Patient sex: M
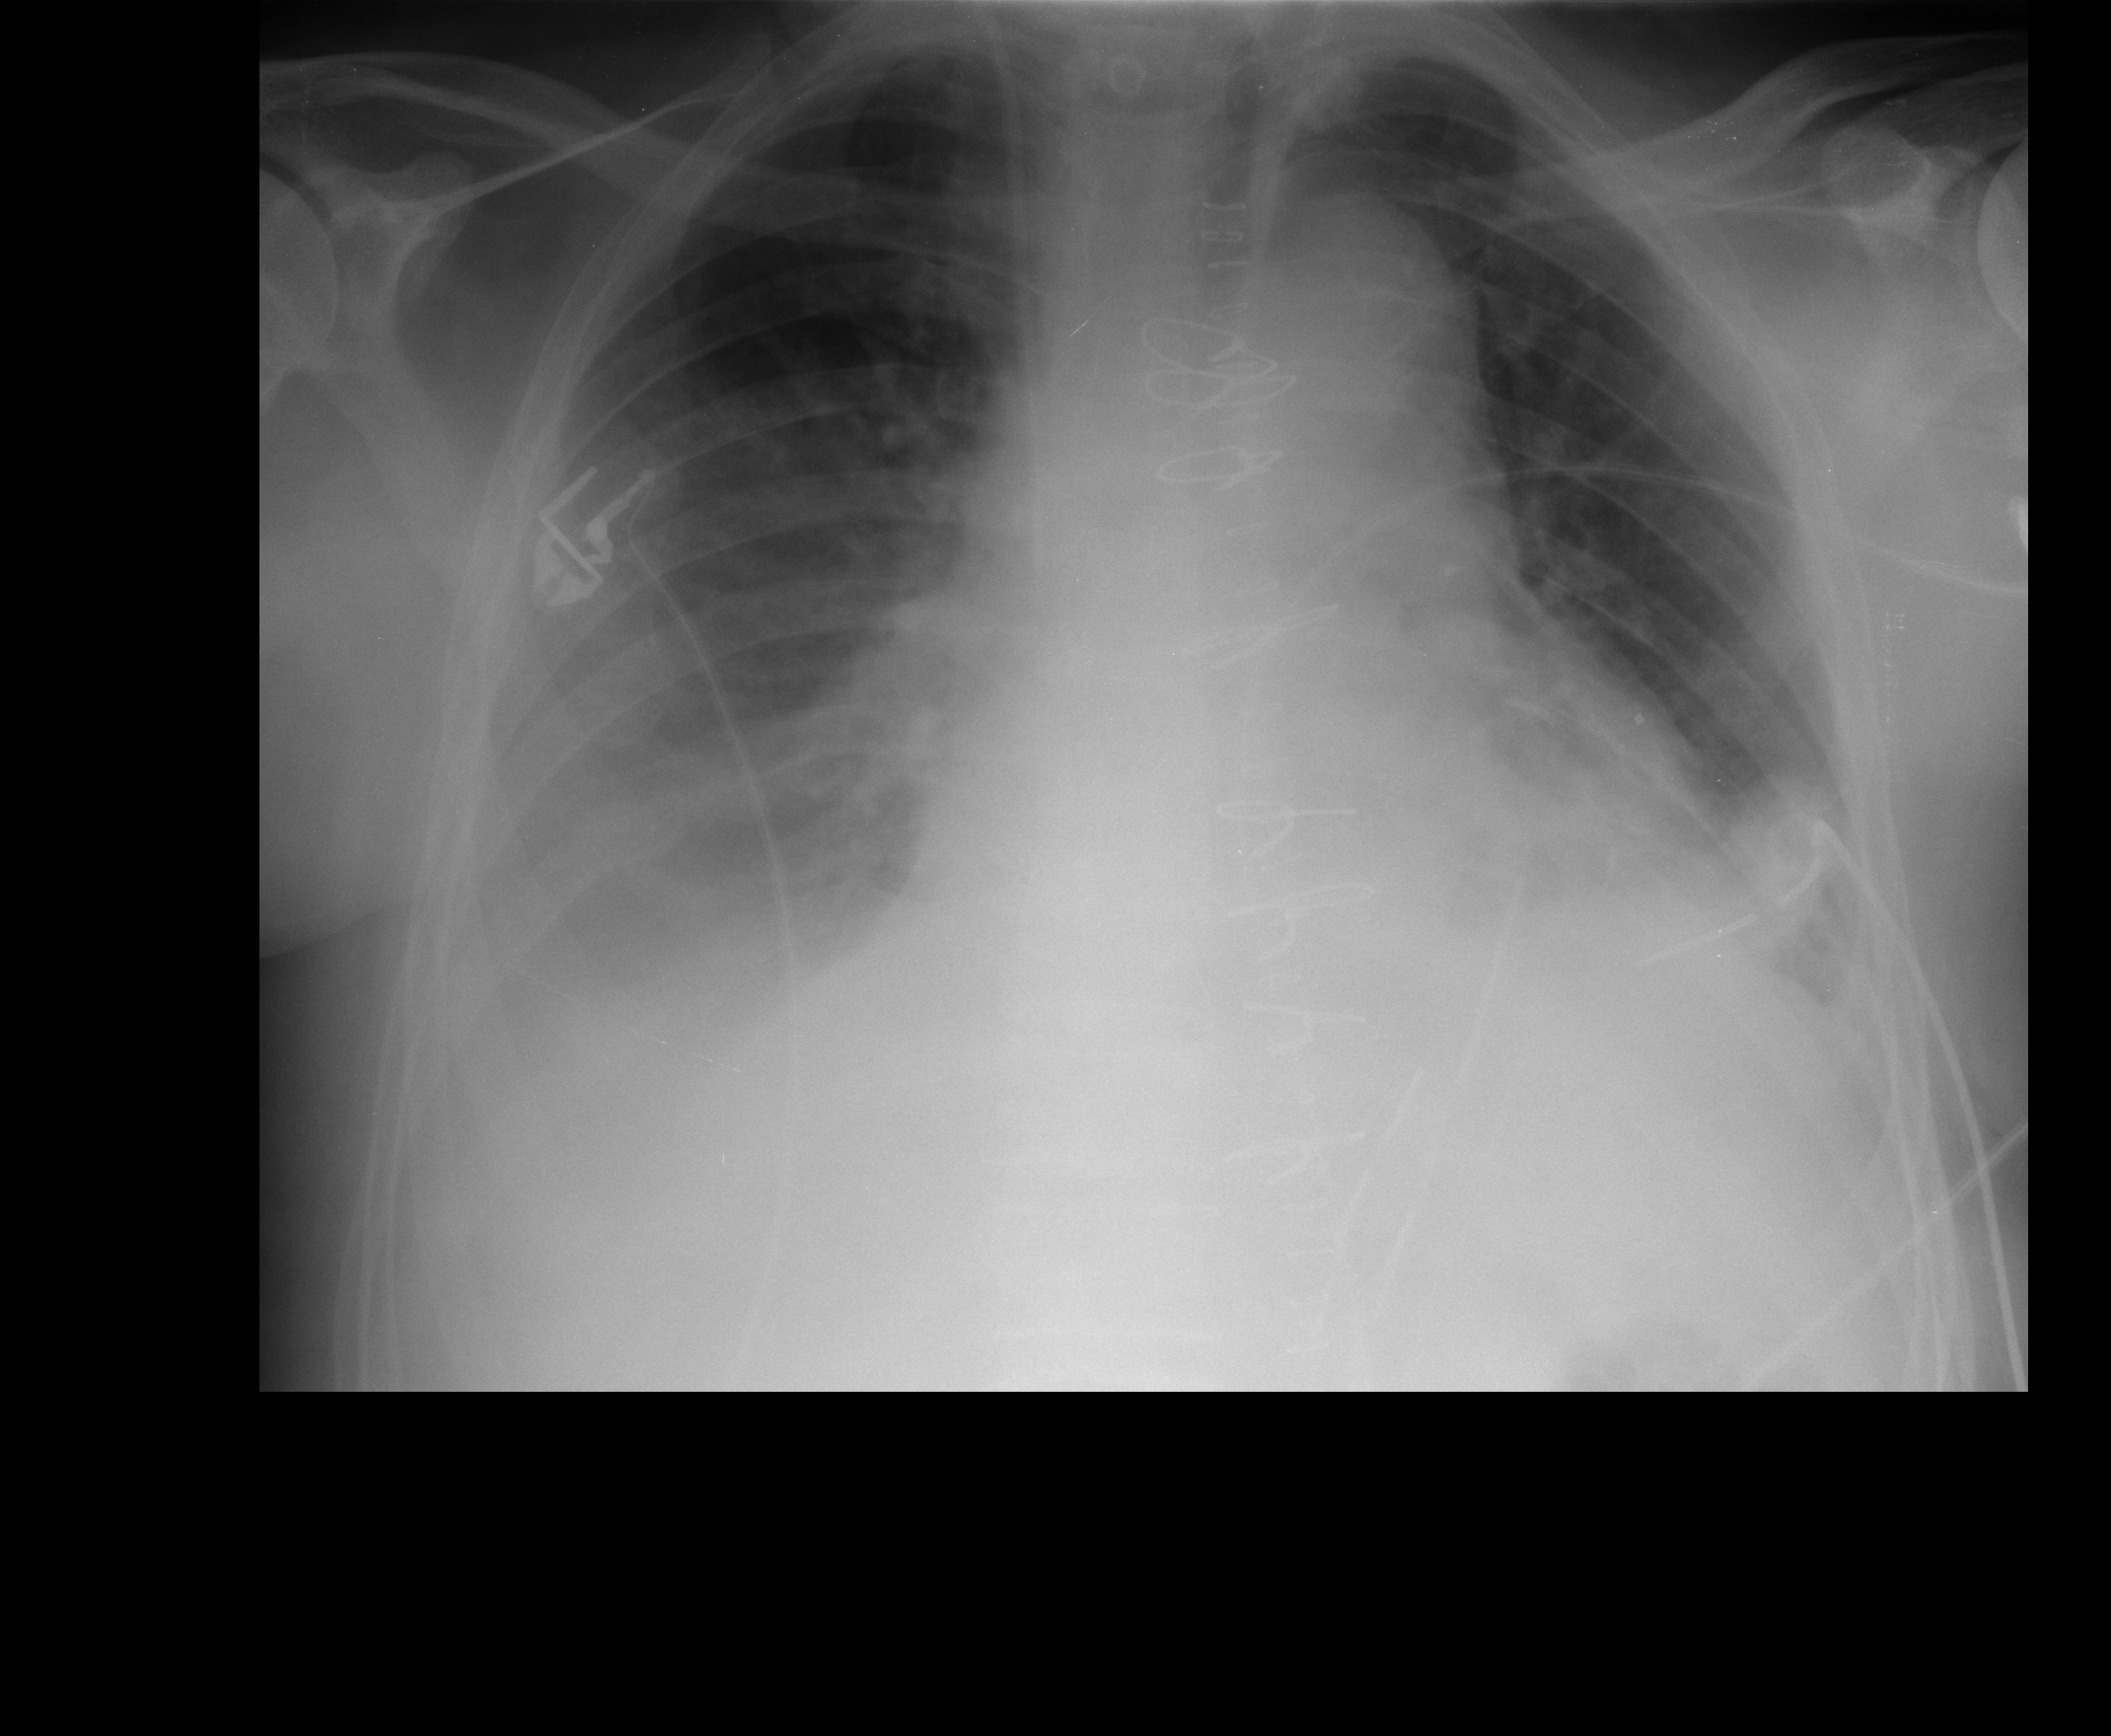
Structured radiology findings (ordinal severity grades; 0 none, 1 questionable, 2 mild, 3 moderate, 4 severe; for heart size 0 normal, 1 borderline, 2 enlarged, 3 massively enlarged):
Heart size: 0
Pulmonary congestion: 2
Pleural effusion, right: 3
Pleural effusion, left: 2
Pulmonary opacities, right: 0
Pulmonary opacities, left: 1
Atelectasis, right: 2
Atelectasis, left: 2